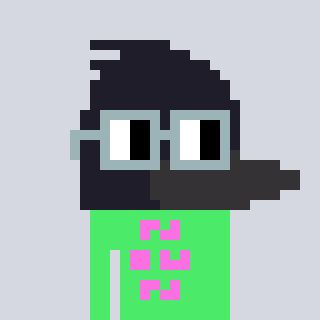
a pixel art character with square dark gray glasses, a raven-shaped head and a teal-colored body on a cool background